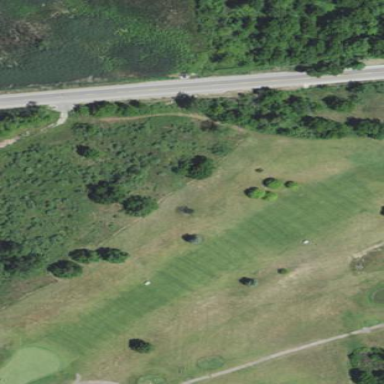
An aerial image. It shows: Area with grass used as rough in golf course.